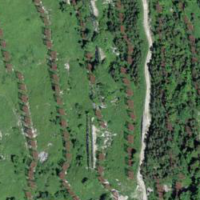
EUNIS habitat code: 23
Species observed at this site:
Pyrrhocorax graculus
Carduelis citrinella
Gypaetus barbatus
Aquila chrysaetos
Turdus torquatus
Accipiter nisus
Cuculus canorus